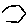
Label: hexagon